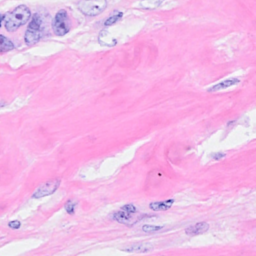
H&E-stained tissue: Breast